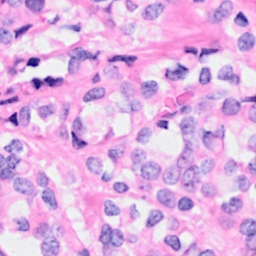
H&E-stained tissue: Breast